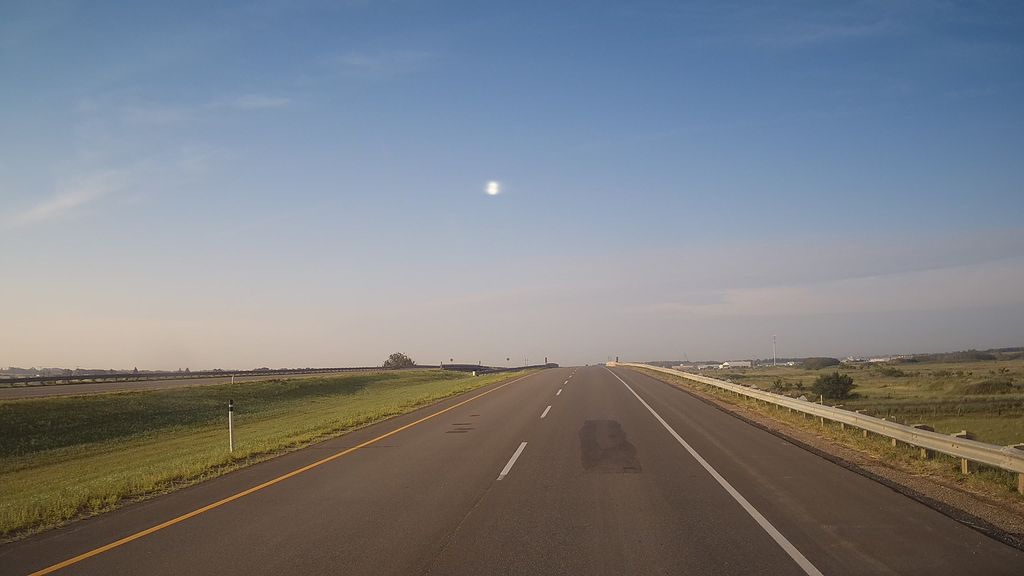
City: saskatoon